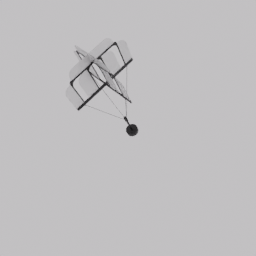
Label: lighting